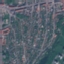
Land use / land cover class: Residential